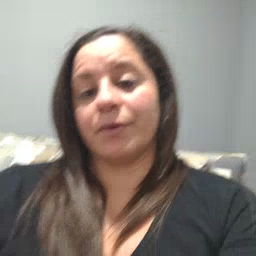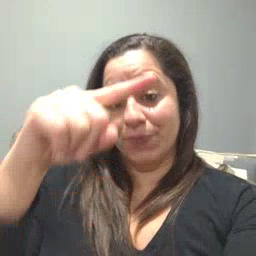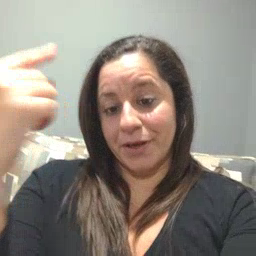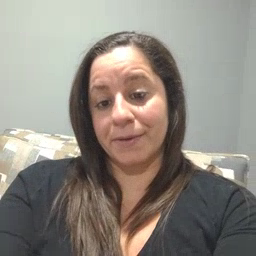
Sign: black